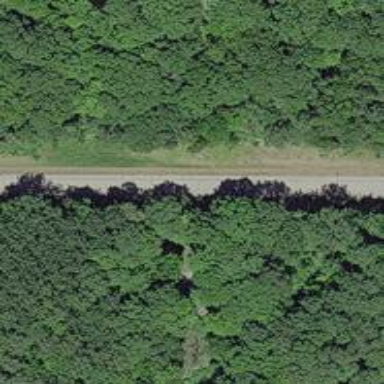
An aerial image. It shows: Tertiary road.